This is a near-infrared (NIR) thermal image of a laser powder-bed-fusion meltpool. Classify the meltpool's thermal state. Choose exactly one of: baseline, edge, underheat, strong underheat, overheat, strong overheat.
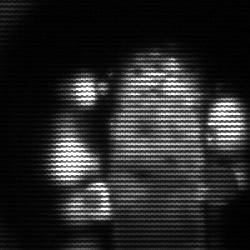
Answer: strong underheat